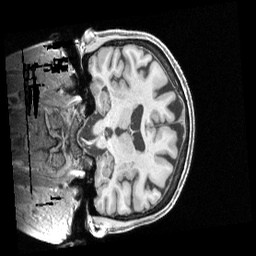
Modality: T1w
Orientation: coronal
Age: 73
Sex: female
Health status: healthy
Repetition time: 2.4 s
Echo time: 0.00222 s